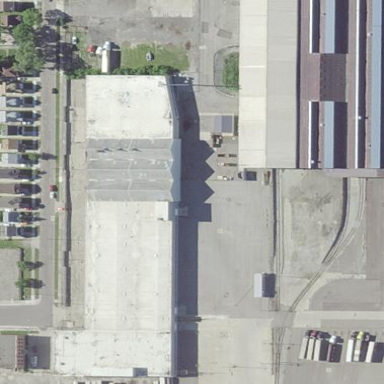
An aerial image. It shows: Industrial area with warehouses.